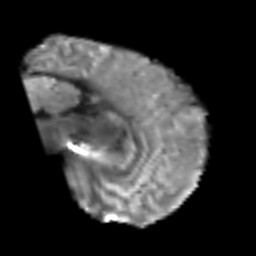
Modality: T2w
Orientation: sagittal
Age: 50
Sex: male
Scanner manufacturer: siemens
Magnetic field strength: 3 T
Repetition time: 6.1 s
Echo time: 0.101 s